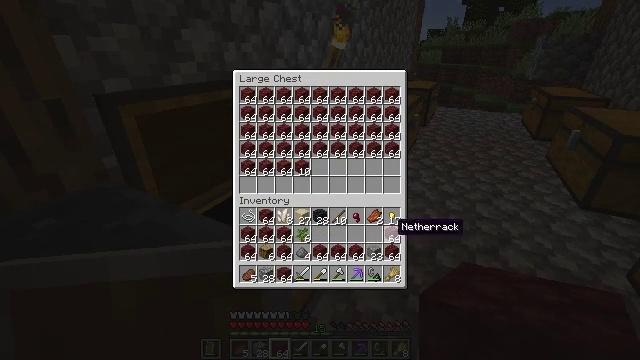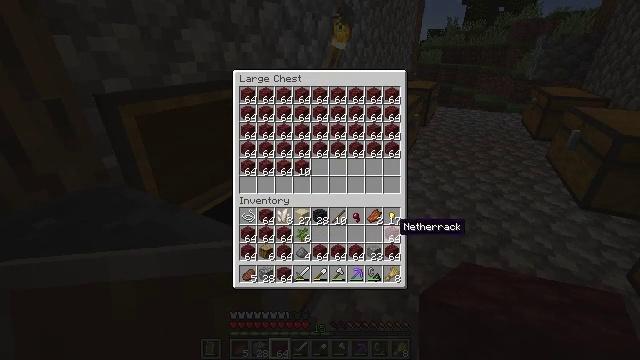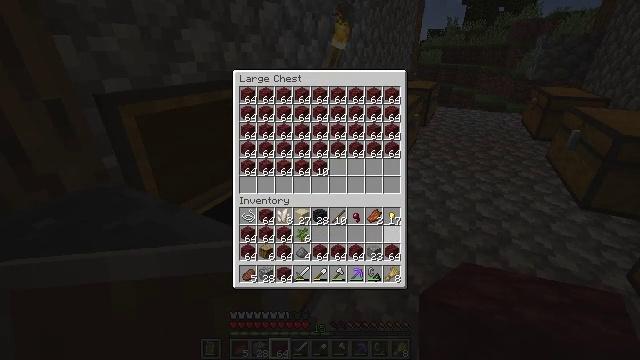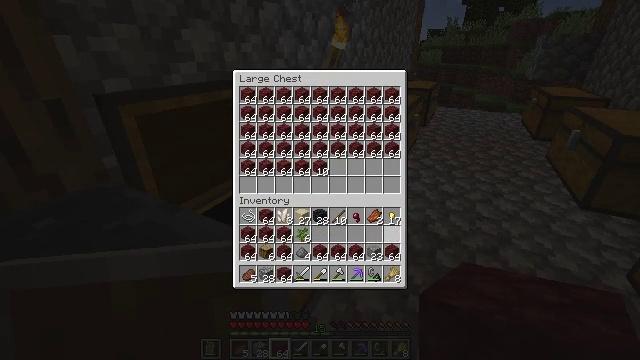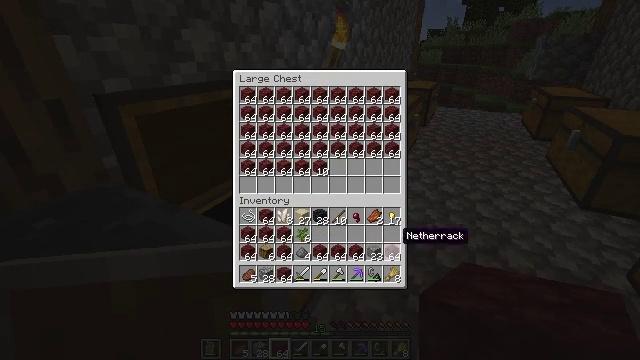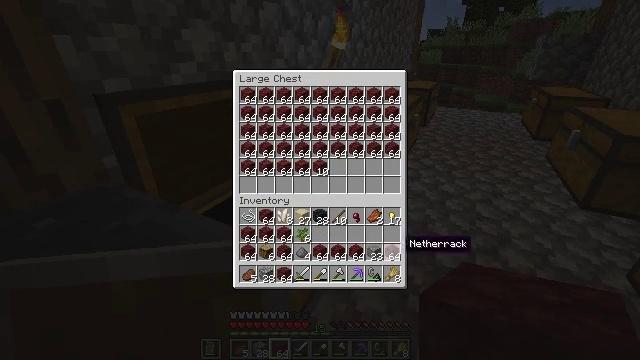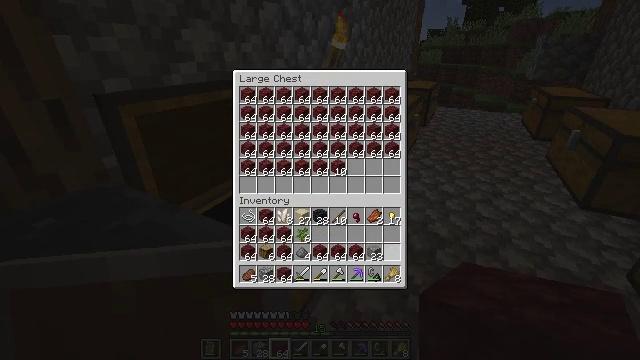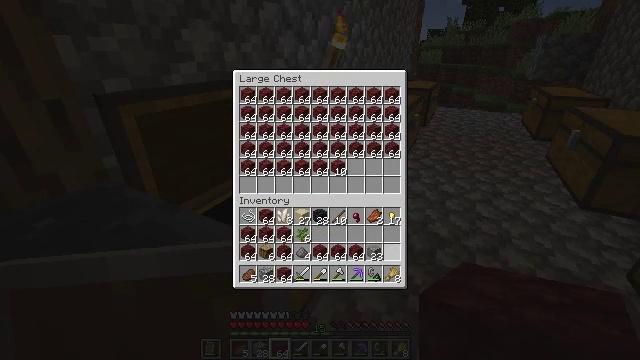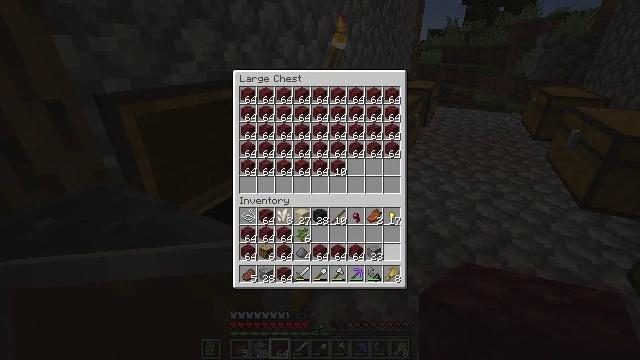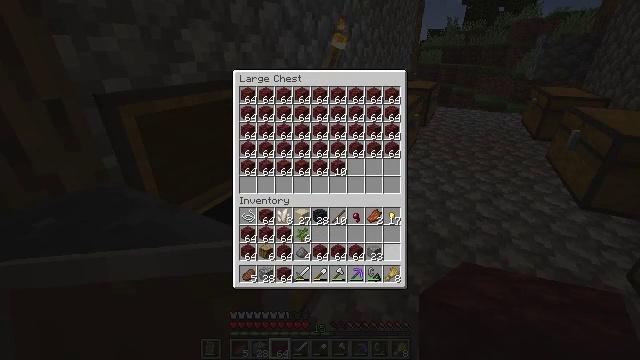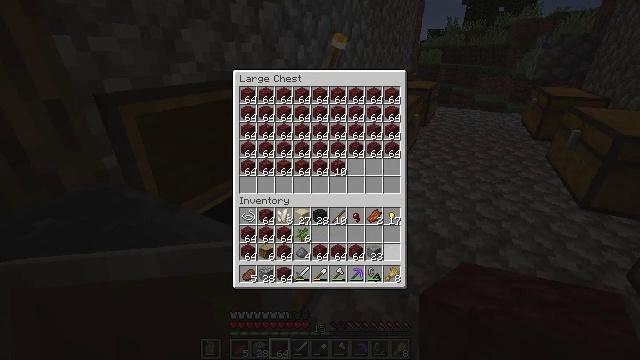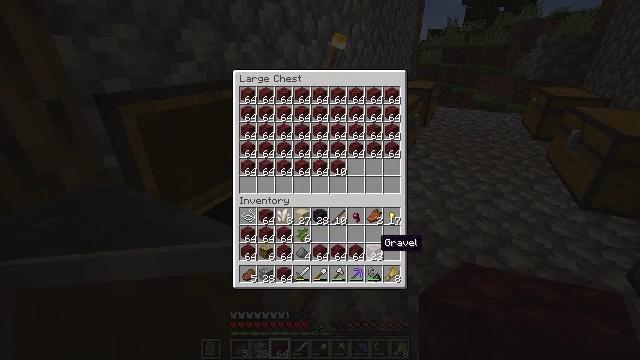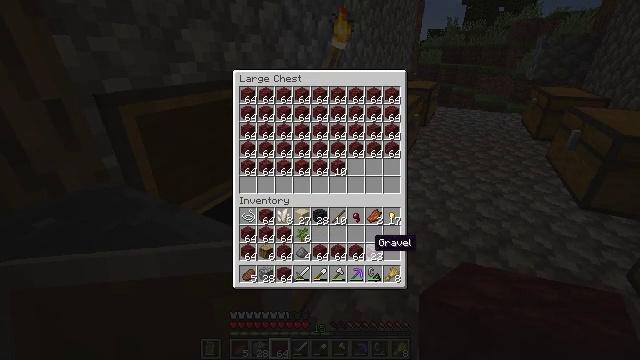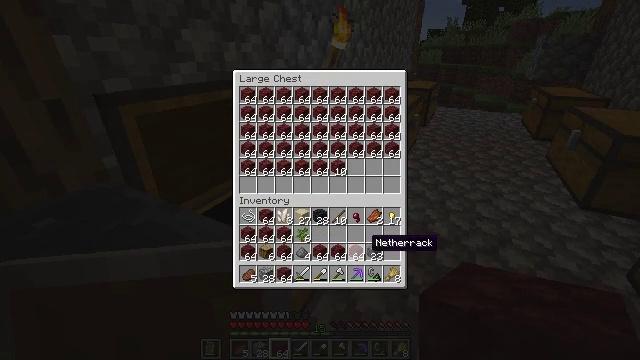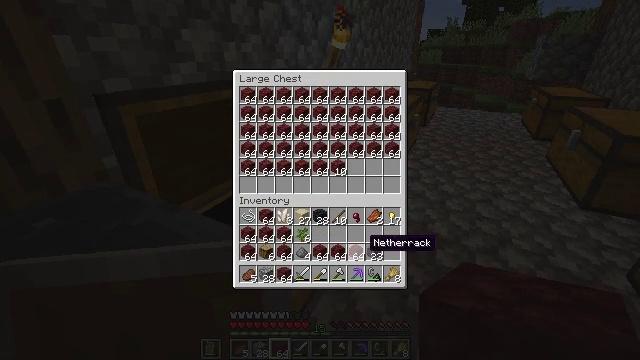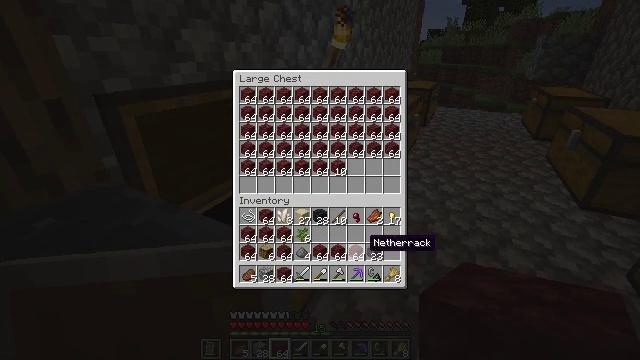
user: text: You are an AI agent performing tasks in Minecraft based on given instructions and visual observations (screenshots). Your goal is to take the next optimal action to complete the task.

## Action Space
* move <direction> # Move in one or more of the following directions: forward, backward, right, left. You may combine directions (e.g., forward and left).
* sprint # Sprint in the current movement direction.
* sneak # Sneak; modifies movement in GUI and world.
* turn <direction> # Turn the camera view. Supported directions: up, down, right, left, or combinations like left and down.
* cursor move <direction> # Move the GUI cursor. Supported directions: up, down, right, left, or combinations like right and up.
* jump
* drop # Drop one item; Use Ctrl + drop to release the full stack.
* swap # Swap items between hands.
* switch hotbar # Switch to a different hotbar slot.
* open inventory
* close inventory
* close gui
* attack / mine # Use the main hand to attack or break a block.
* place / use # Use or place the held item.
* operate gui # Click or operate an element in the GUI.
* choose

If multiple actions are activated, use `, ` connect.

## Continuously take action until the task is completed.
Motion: motion action
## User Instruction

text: craft item air
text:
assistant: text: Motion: sneak
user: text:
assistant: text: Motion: sneak, use / place
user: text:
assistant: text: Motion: sneak, use / place
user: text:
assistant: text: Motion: sneak, turn down
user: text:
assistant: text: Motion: sneak, turn down
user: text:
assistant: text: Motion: sneak, use / place
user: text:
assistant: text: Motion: sneak, use / place
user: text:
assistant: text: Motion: sneak
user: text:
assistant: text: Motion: sneak
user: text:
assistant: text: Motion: sneak, turn left
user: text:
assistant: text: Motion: sneak, turn left
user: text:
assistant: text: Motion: sneak
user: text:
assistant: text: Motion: sneak
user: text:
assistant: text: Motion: sneak
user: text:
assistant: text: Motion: sneak
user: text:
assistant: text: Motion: sneak, use / place
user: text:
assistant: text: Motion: sneak, use / place
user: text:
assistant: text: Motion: sneak, use / place
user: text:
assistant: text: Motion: sneak, turn left
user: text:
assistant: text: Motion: sneak
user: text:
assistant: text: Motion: sneak, use / place
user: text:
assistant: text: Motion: sneak, use / place
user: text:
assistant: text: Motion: sneak, turn left, use / place
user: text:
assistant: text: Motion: sneak, turn left
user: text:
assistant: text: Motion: sneak
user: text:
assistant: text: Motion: sneak, use / place
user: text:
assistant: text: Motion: sneak, use / place
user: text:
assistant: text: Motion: sneak
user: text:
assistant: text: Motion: sneak, turn left
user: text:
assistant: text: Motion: sneak, turn left